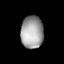
Tissue: lung
Cell type: Endothelial cells
Senescence score: 0.6203
Nuclear area (px): 721
Mean DAPI intensity: 159.097